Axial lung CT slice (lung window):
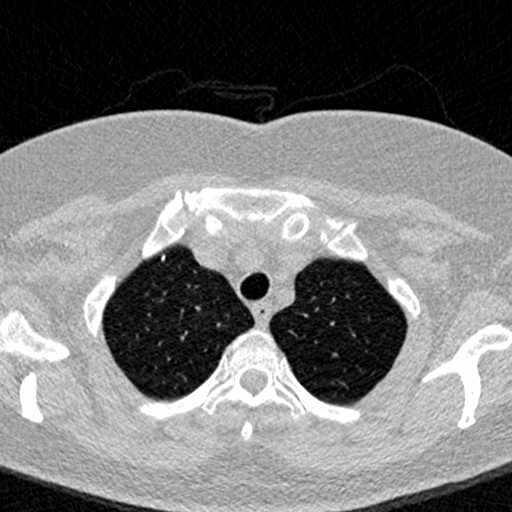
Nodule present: yes
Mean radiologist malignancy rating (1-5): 1